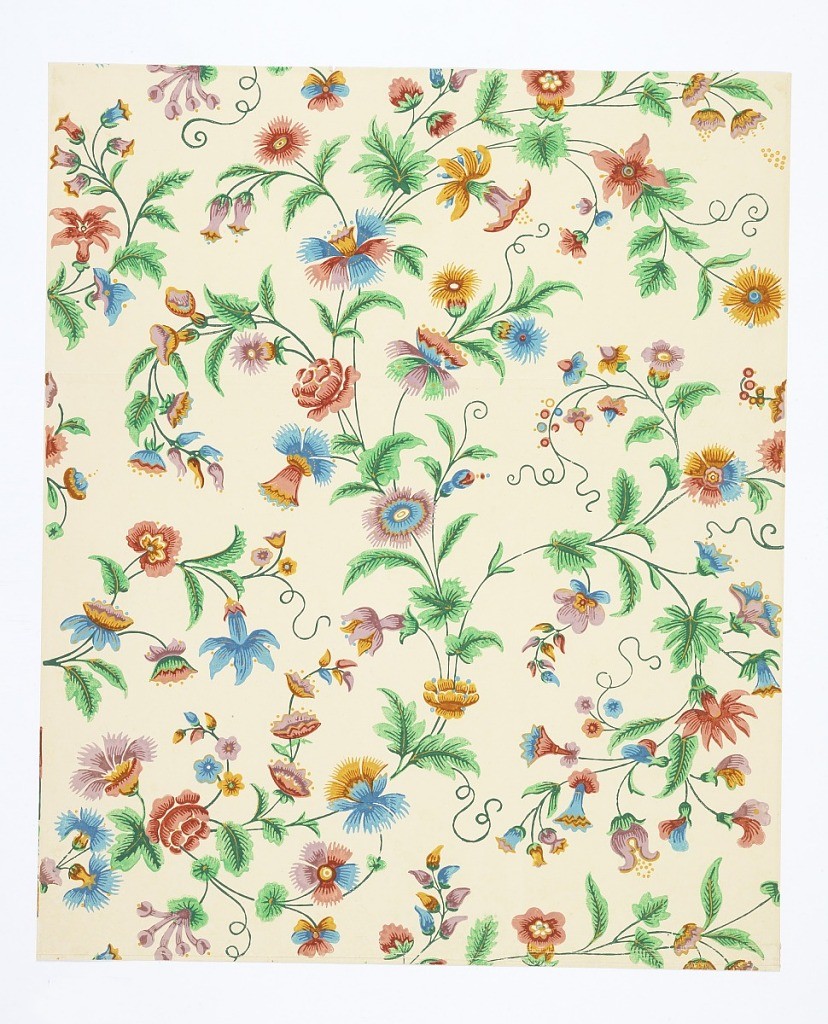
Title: Sidewall
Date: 1815–25
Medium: Block-printed on handmade paper
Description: Curved stems from which grow a variety of flowers including cornflowers, bell flowers, roses, sweet peas, etc. Printed in lavender, red, yellow, blue and green on glossy cream ground.